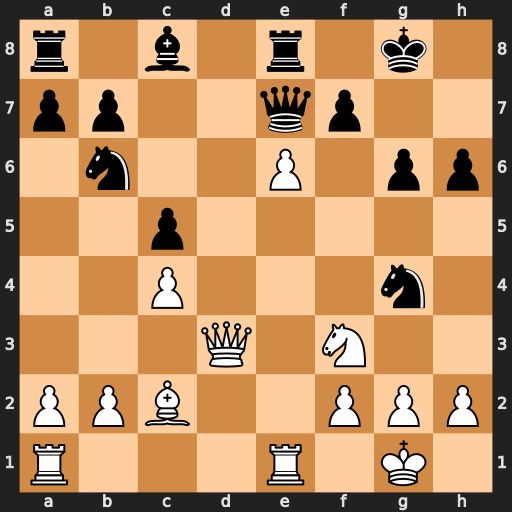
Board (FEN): r1b1r1k1/pp2qp2/1n2P1pp/2p5/2P3n1/3Q1N2/PPB2PPP/R3R1K1
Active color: w
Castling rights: -
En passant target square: -
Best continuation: exf7+ Qxf7 Rxe8+ Qxe8 Re1